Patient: sex F, age 54
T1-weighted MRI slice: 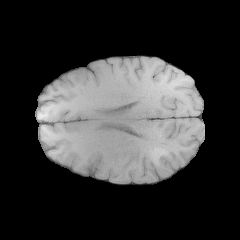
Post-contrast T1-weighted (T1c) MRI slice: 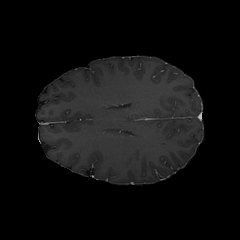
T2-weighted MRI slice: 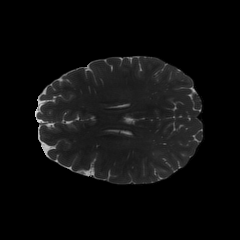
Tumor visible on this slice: no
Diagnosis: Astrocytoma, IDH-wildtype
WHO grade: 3